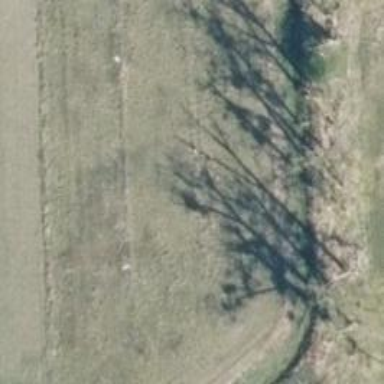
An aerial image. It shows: Row of trees in natural setting.